Interaction volume radius: 10 \u00c5
Interaction volume height: 25 \u00c5
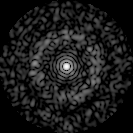
Disorder parameter: 0.8428